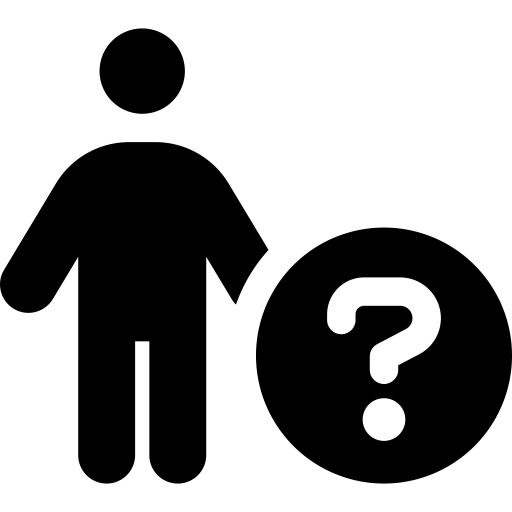
Tags: icon, FontAwesome, fa-icon, solid, person, circle, question